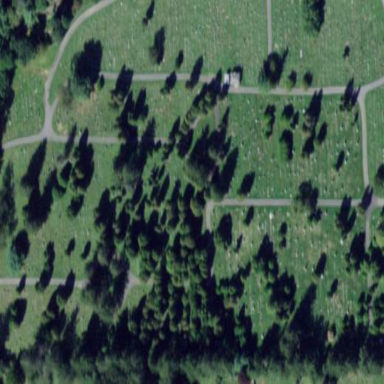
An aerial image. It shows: Cemetery.